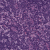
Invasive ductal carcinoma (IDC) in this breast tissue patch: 0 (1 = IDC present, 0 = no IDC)